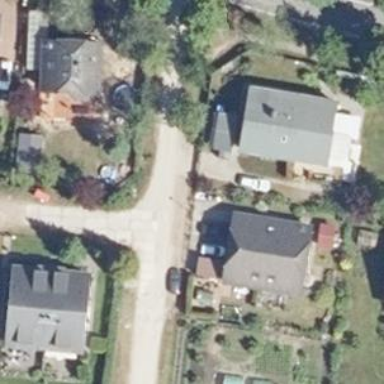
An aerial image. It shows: Residential road with compacted surface.